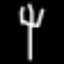
Label: fork